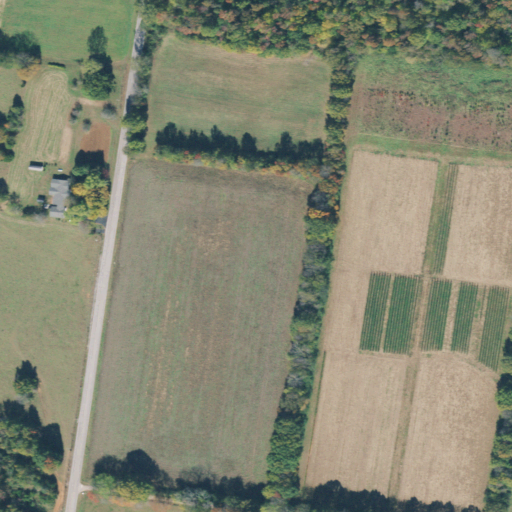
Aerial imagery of valley in Tennessee named Burrow Cove containing pasture, deciduous forest, open development, cultivated crops, and low intensity development